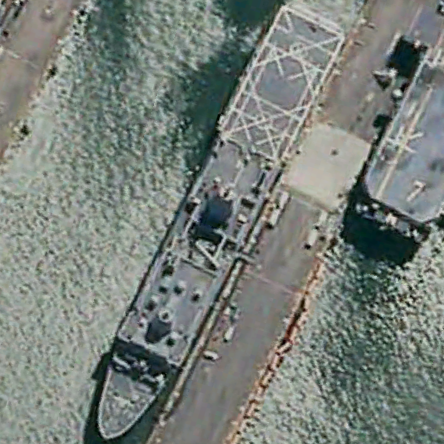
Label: San_Antonio-class_transport_dock